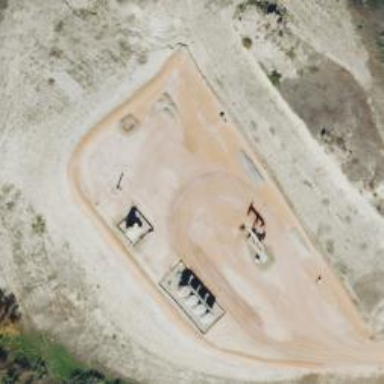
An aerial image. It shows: Storage tank that is man-made.